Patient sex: M
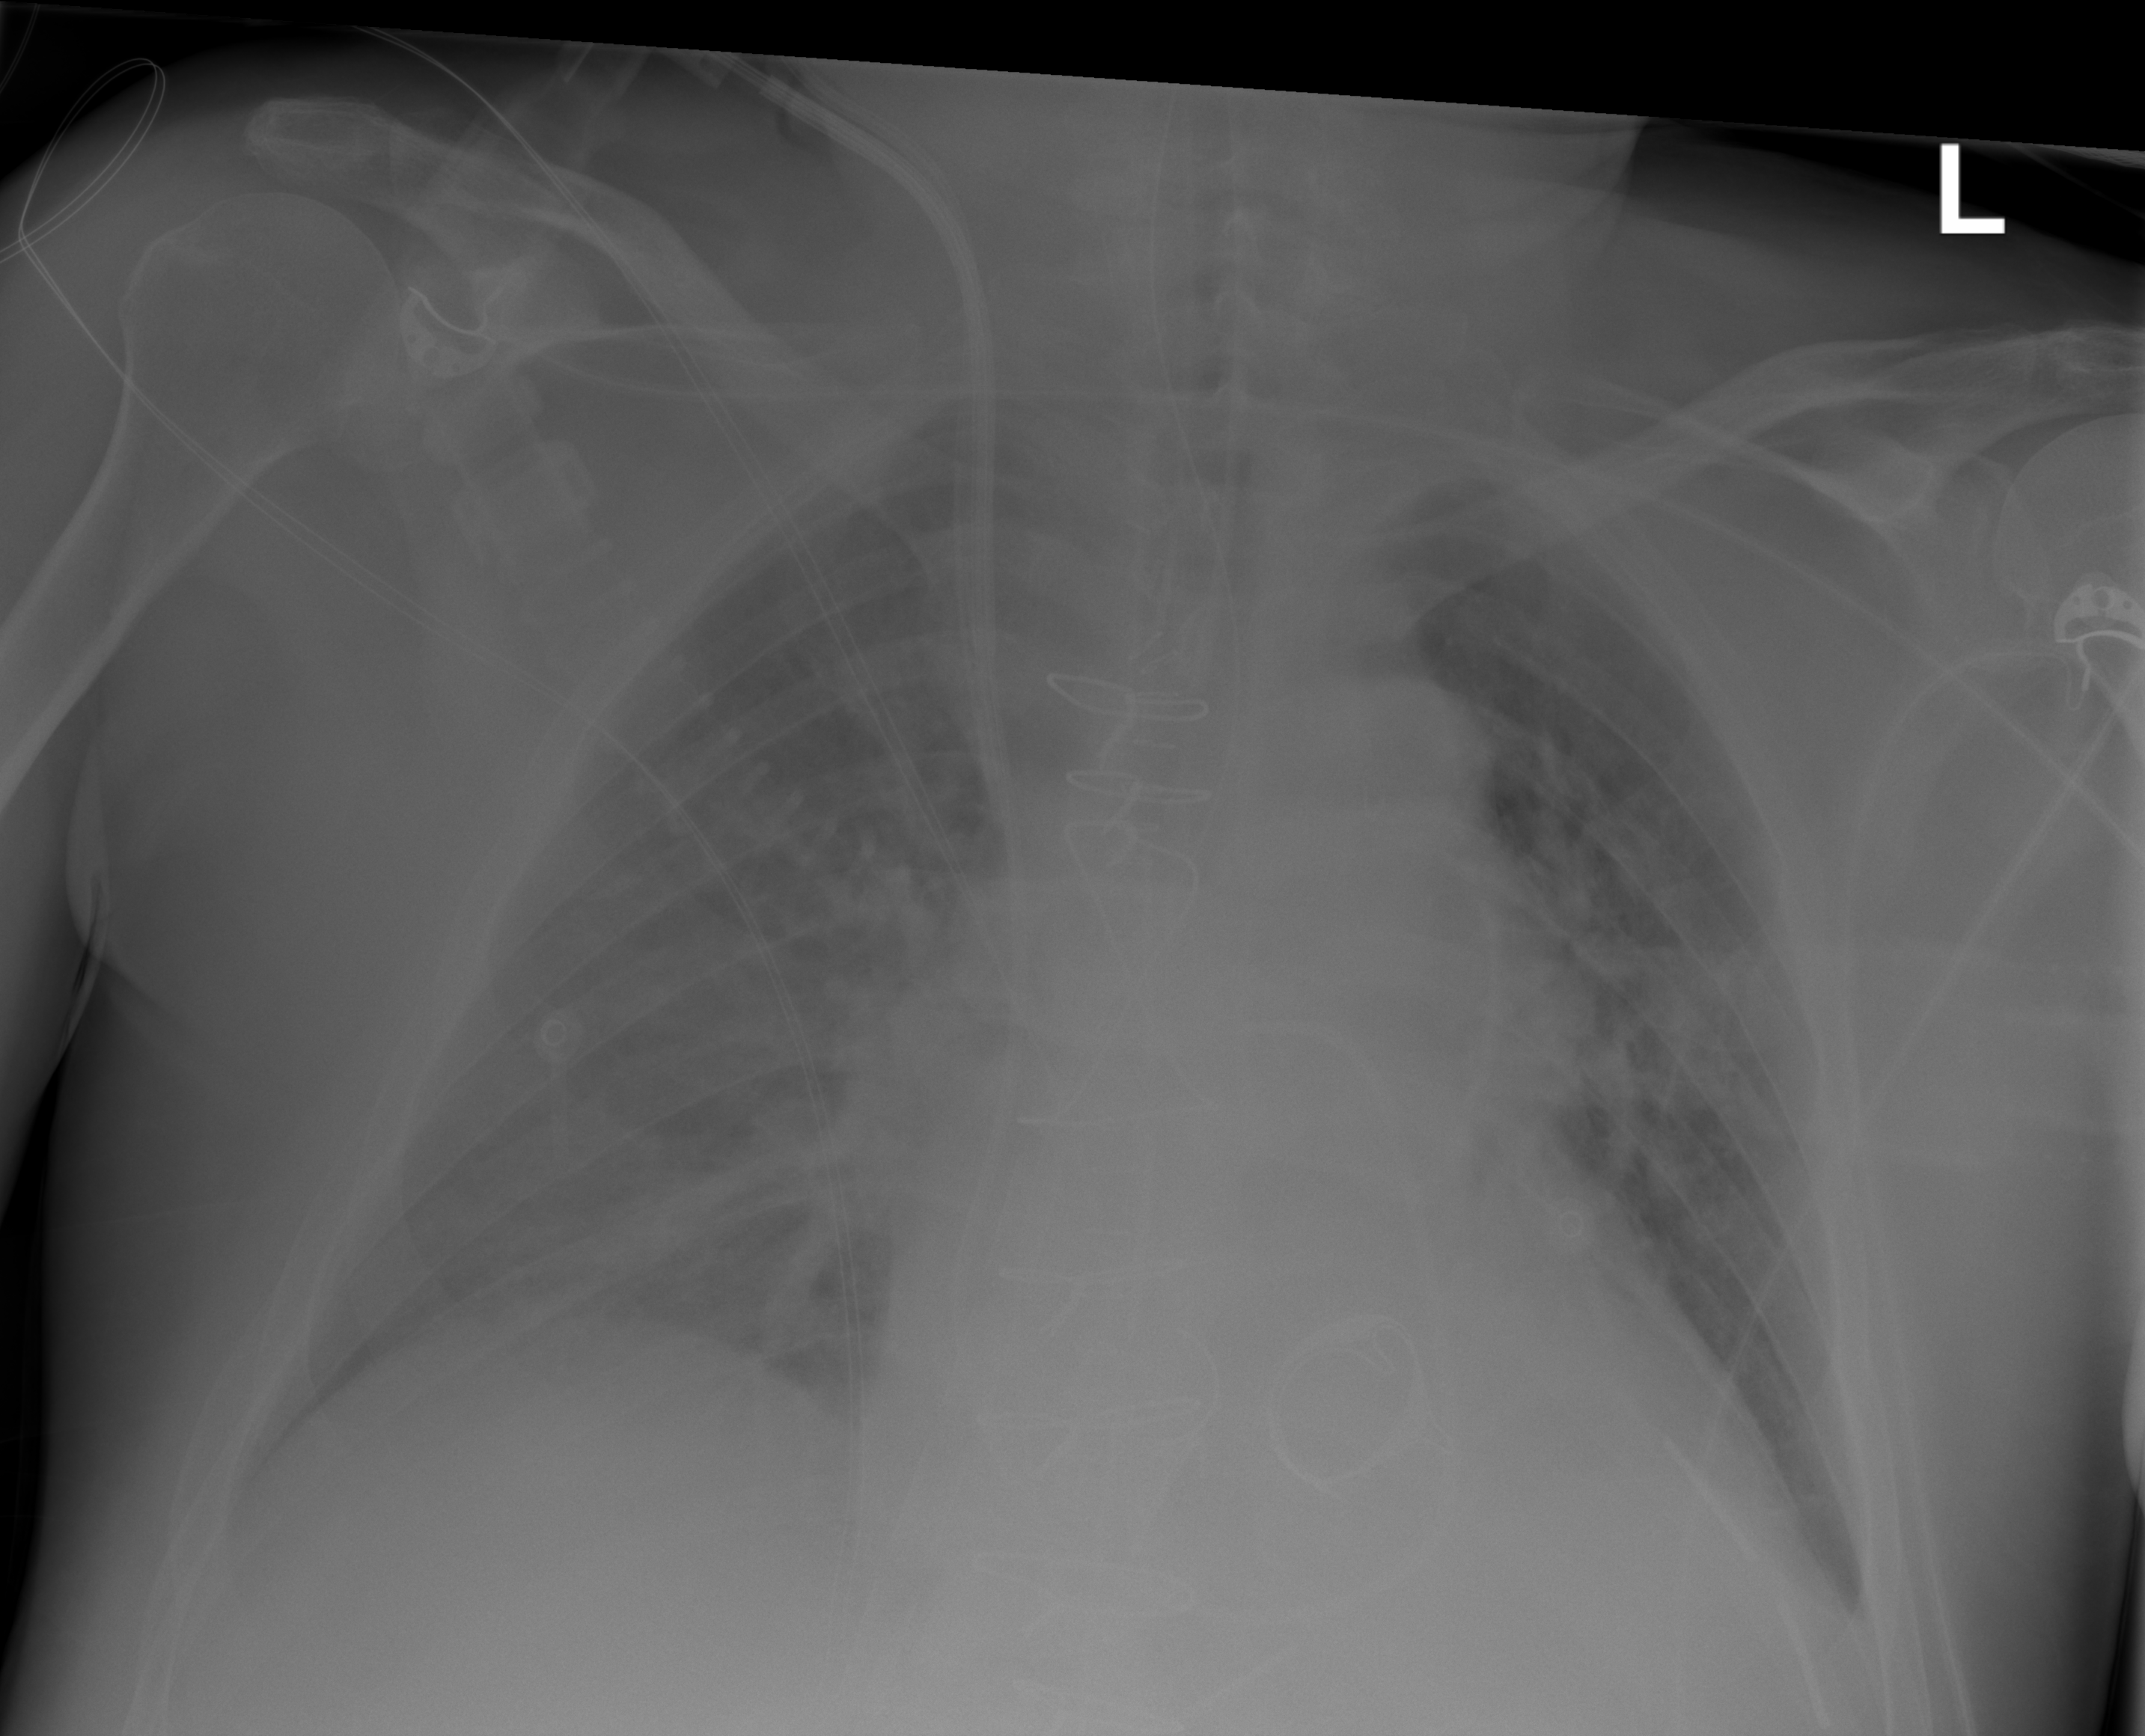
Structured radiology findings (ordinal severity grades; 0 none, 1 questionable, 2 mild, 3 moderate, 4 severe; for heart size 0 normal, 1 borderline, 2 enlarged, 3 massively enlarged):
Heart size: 2
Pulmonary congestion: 2
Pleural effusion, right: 0
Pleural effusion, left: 0
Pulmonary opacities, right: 0
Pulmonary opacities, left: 0
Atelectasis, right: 2
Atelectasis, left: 0